Question: My report view doesnt any problem with blanks and it seems in one page. But when I run Netbeans it split two pages. Does anyway for clear blanks?
Note:
*I did:"Remove Line When Blank" but it doesnt solve my problem

My Print Code:
'''
try {
Connection baglanti = DriverManager.getConnection("jdbc:postgresql://localhost:5432/KontrolCetveli", "postgres", "12qw!'QW");
String rapor = "C:\Users\<PHONE>\Documents\NetBeansProjects\Kontrol Paneli\src\ayOlusturma.jrxml";
String temizle = "truncate sorgutablosu";
st = baglanti.createStatement();
st.execute(temizle);
String sql = "insert into sorgutablosu(sicilno,ad,gorev,servisadi,ay) VALUES ('" + txtSicilNo.getText() + "','" + txtAdSoyad.getText() + "',"
+ "'" + txtGorev.getText() + "','" + ComboServis.getSelectedItem() + "','" + Combom.getSelectedItem() + "') ";
st = baglanti.createStatement();
st.execute(sql);
JasperReport JR = JasperCompileManager.compileReport(rapor);
JasperPrint JP = JasperFillManager.fillReport(JR, null, baglanti);
JasperViewer.viewReport(JP);
} catch (Exception e) {
e.printStackTrace();
}
'''
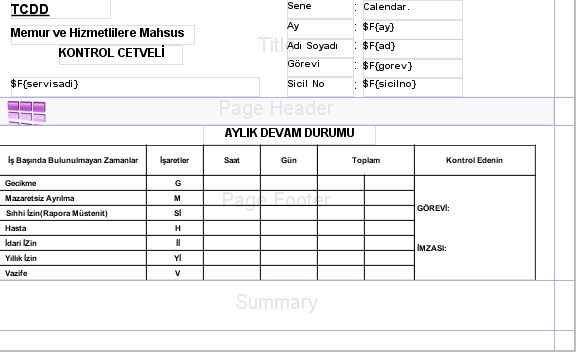
Answer: I solved issue with selection "float column footer" in report name.